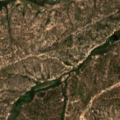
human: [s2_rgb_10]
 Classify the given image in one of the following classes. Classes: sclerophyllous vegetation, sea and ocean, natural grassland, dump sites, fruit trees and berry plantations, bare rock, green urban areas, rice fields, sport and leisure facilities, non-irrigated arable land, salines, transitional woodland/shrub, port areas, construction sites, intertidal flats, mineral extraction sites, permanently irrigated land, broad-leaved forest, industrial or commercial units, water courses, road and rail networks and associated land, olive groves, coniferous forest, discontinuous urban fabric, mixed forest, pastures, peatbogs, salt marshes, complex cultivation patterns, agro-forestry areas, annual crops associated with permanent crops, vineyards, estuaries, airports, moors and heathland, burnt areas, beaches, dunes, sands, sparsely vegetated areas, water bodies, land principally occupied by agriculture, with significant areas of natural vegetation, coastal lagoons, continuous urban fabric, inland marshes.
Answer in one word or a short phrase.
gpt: rice fields, pastures, agro-forestry areas, broad-leaved forest